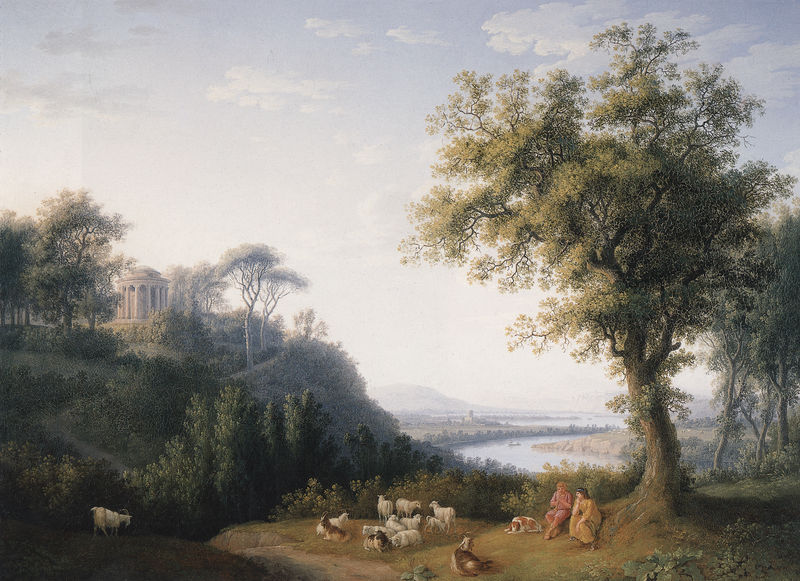
Titel: Flußlandschaft mit musizierenden Hirten
Künstler: Jacob Philipp Hackert
Institution: Privatbesitz
Schlagwörter: baum, berg, blau, blätter, dunkel, gemälde, himmel, laub, mann, schatten, wasser, weiß, wolken, bäume, fluss, frauen, gelb, grün, landschaft, menschen, mädchen, ocker, see, sitzen, ufer, äste, braun, frau, hell, hintergrund, licht, schwarz, säule, säulen, gebäude, gras, haus, hund, hunde, rasen, rot, tiere, weg, wiese, wolke, architektur, öl, ebene, erde, ferne, flusslauf, horizont, hügel, morgen, natur, stamm, strauch, vieh, weide, weite, zweige, busch, büsche, gebüsch, gewässer, pfad, sonne, sträucher, sitzend, gewänder, klassizismus, paar, blatt, pflanzen, rosa, tal, wald, anhöhe, boot, pferd, rund, magd, sommer, liegen, biegung, italien, perspektive, süden, zwei, abhang, berge, dunkelgrün, dunst, hecke, nebel, grasen, herde, landschaftsmalerei, idylle, rast, kuppel, flus, romantik, impressionistisch, tiefe, bob ross, frühling, schaf, antike, helligkeit, höhe, weiden, palast, wurzel, ideal, lichtung, flöte, hubi, laubbäume, griechenland, eiche, fernsicht, tempel, verblauung, monopteros, pavillon, rundtempel, tholos, hörner, arkadien, heroische landschaft, bock, schafe, hirte, hirten, schaafe, schäfer, äsen, pavillion, ziegenbock, ziege, verlauf, mäander, flussbiegung, vesuv, ziegen, scha, locus amoenus, bauwerk, hirtenhund, menschne, schafherde, neuzeit, hackert, schäferstündchen, böume, rün, farbperspektive, himmel wolken, bukolik, waldlichtung, ntur, schäferwolken, palaast, here, mnopteros, poebene, mann#, stzräcuher